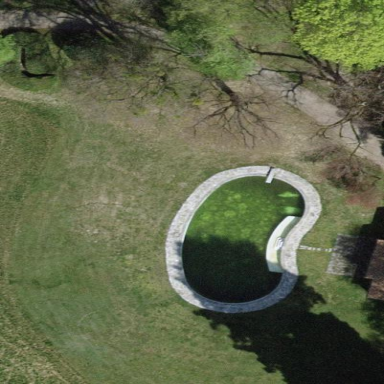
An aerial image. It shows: Swimming pool located in leisure land.